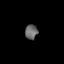
Tissue: lung
Cell type: Endothelial cells
Senescence score: 0.607
Nuclear area (px): 180
Mean DAPI intensity: 103.483